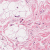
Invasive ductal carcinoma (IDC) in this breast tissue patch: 0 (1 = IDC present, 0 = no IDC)